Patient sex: M
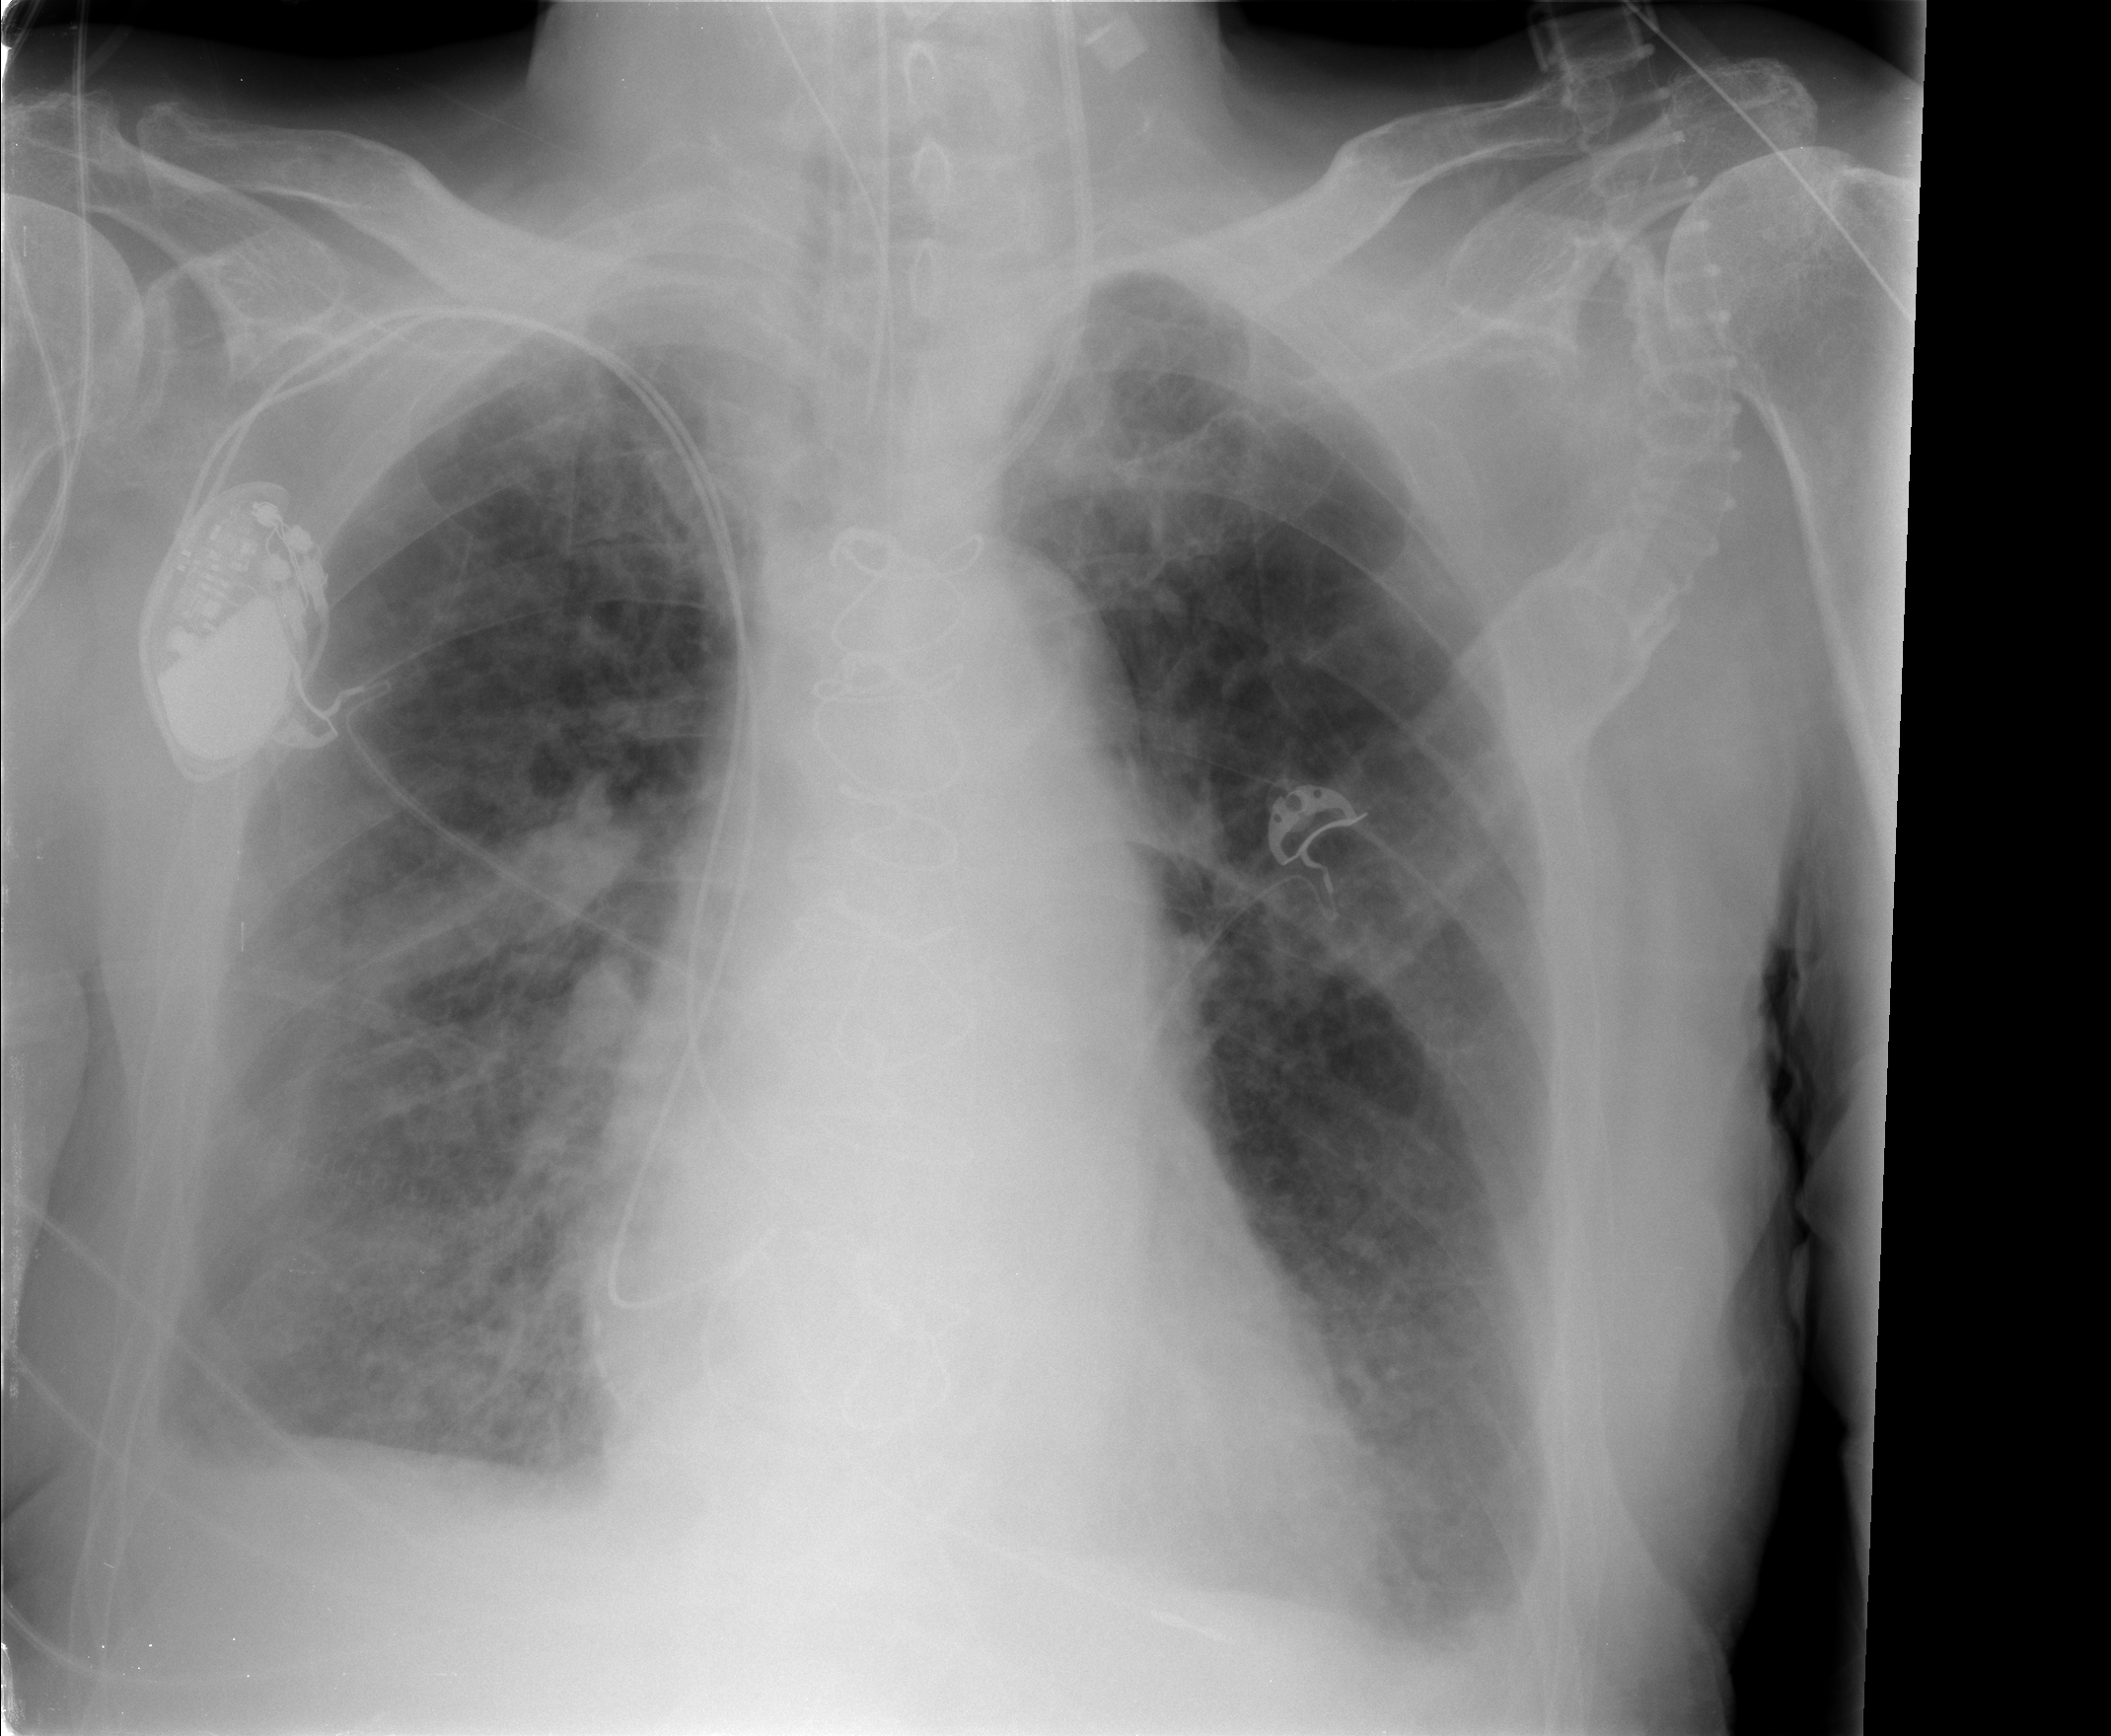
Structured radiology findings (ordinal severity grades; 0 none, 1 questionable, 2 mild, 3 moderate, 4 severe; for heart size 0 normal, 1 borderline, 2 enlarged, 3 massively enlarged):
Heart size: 0
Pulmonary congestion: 2
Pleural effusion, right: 1
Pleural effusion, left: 2
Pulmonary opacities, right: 2
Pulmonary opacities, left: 1
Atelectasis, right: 2
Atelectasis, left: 2